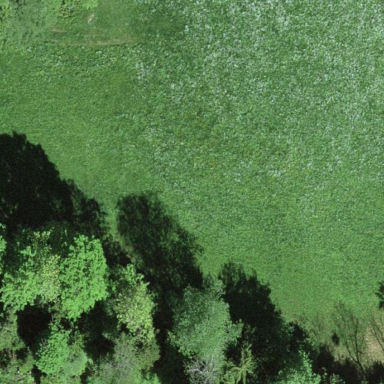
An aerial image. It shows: Open area covered with grass.